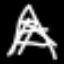
Label: The Eiffel Tower